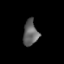
Tissue: lung
Cell type: Epithelial cells
Senescence score: 0.1605
Nuclear area (px): 367
Mean DAPI intensity: 100.316